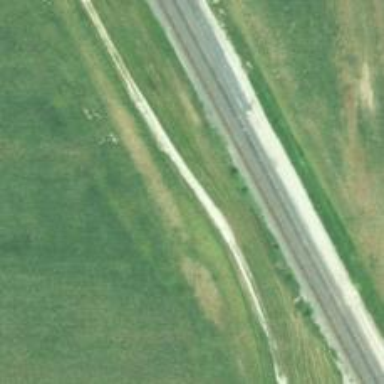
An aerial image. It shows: Abandoned railway.